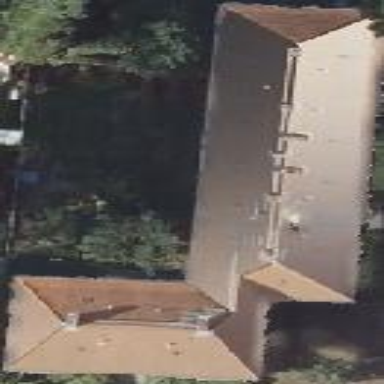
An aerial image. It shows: Hipped roof on apartment building.